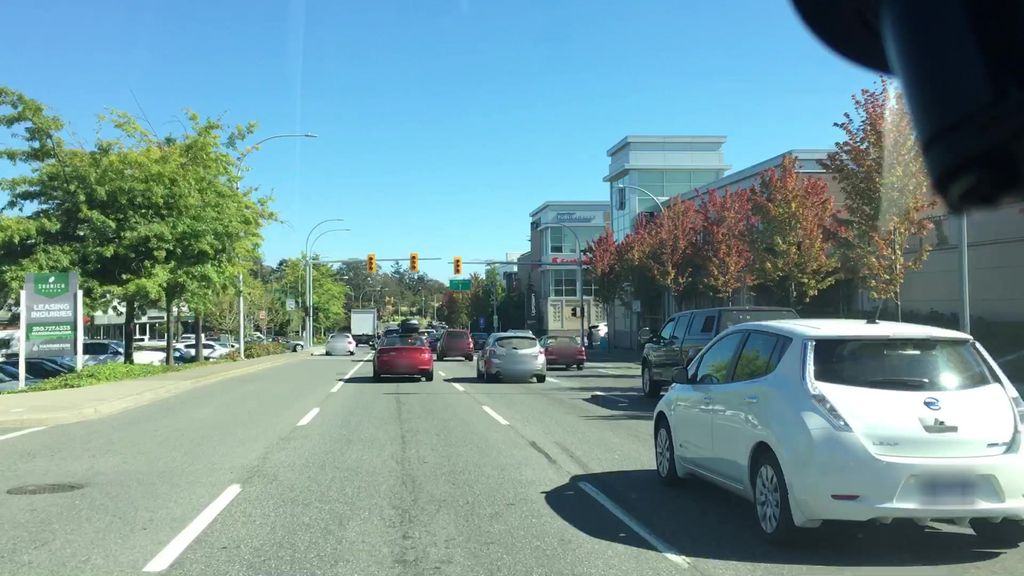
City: victoria